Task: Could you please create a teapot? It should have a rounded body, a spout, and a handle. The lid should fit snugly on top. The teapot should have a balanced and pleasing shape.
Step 244:
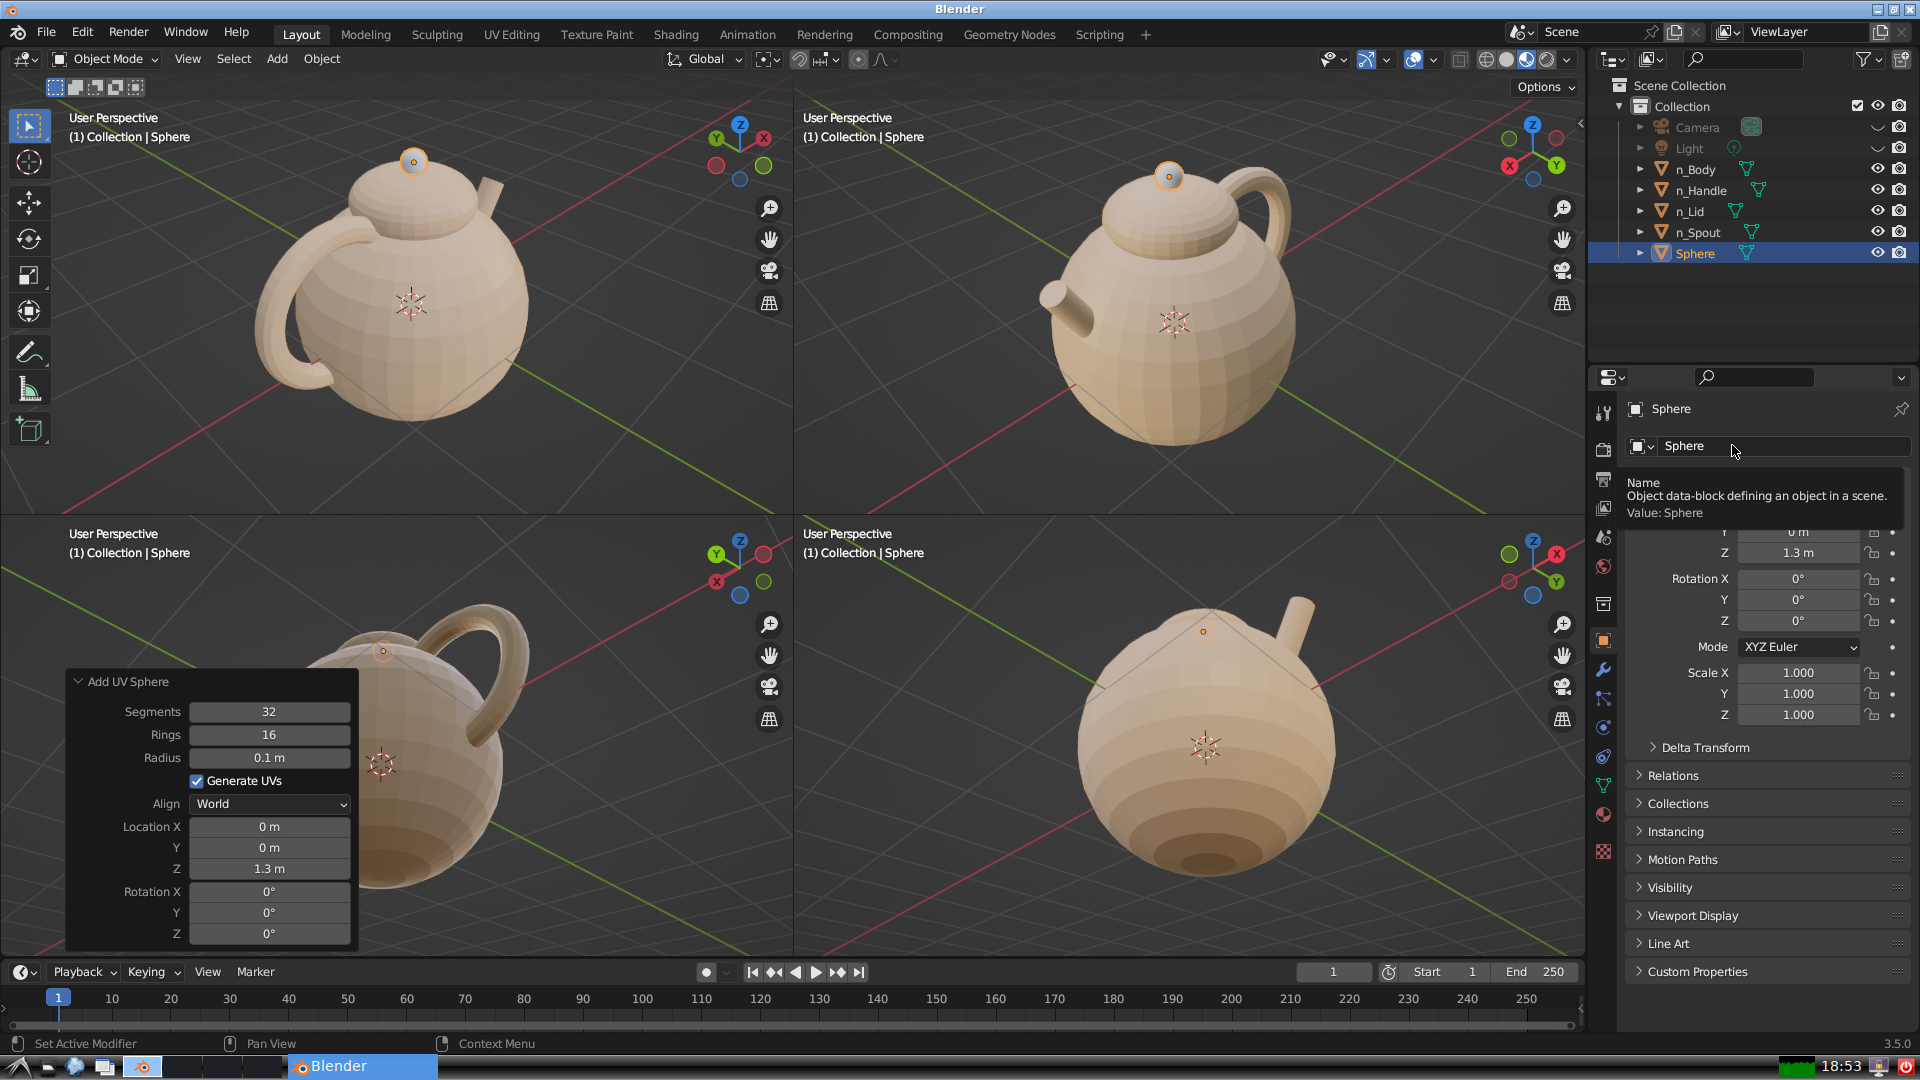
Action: click: no